Field crop: tomato
Growth stage: 2
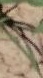
Species: cyperus